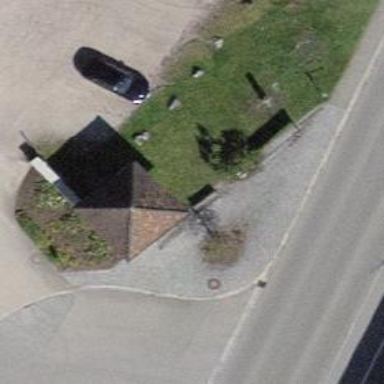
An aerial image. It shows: Brown bench.